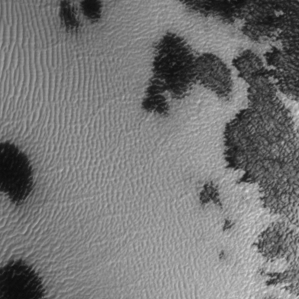
Label: frost